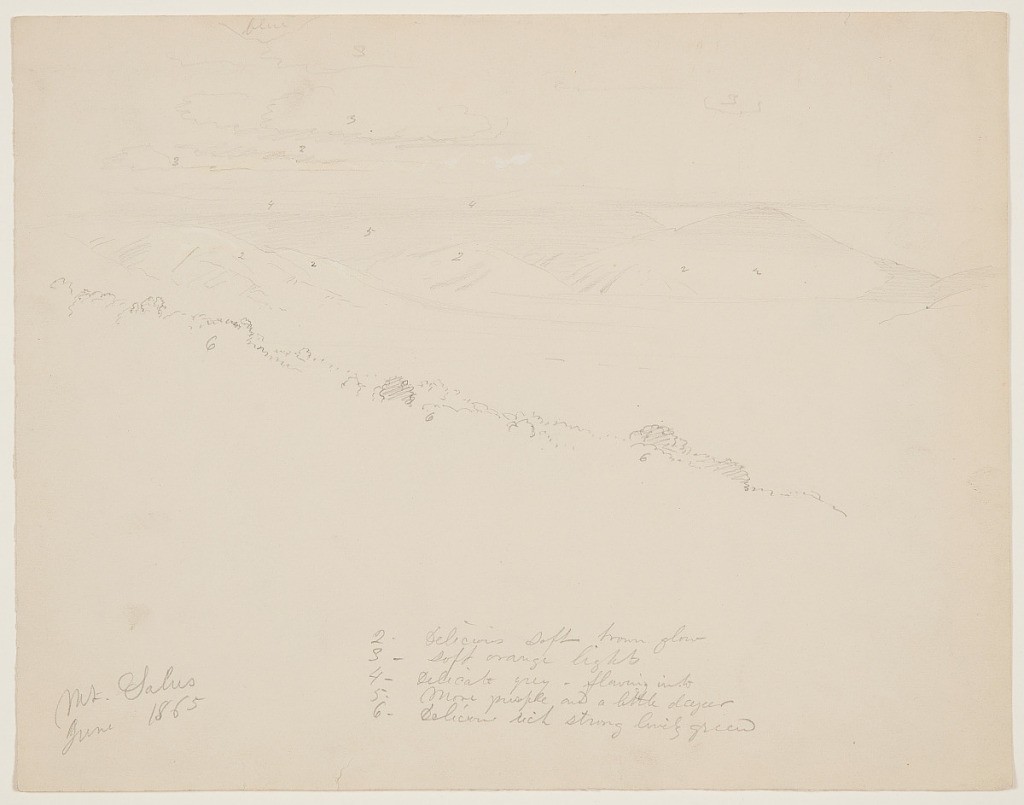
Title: View from Mount Salus, Jamaica
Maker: Frederic Edwin Church, American, 1826–1900
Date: June 1865
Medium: Graphite on tan wove paper
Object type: Drawing
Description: Landscape sketch showing the view of the Liguanea Plain and surrounding mountains near the city of Kingston, Jamaica, from Mt. Salus. A wooded ridge comprises the foreground, and descends from left to right across the composition. In the middle distance, the flat plain extends eastward toward the horizon until it meets the foothills of the Blue Mountains. Above, the sky is partially cloudy.